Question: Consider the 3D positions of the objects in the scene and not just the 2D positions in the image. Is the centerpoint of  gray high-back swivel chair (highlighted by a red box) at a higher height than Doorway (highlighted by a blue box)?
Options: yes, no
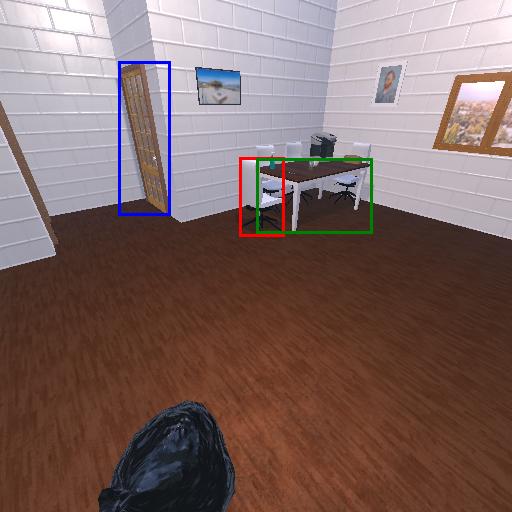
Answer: yes